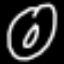
Label: donut